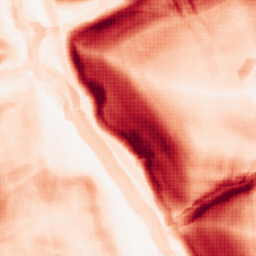
Category: morphological
Decomposition family: morphological_square
Decomposition parameters: operation: gradient
size: 10
Upsampling method: sinc_blackman
Upsampling parameters: scale: 8
kernel_size: 16
Upsampling scale: 8